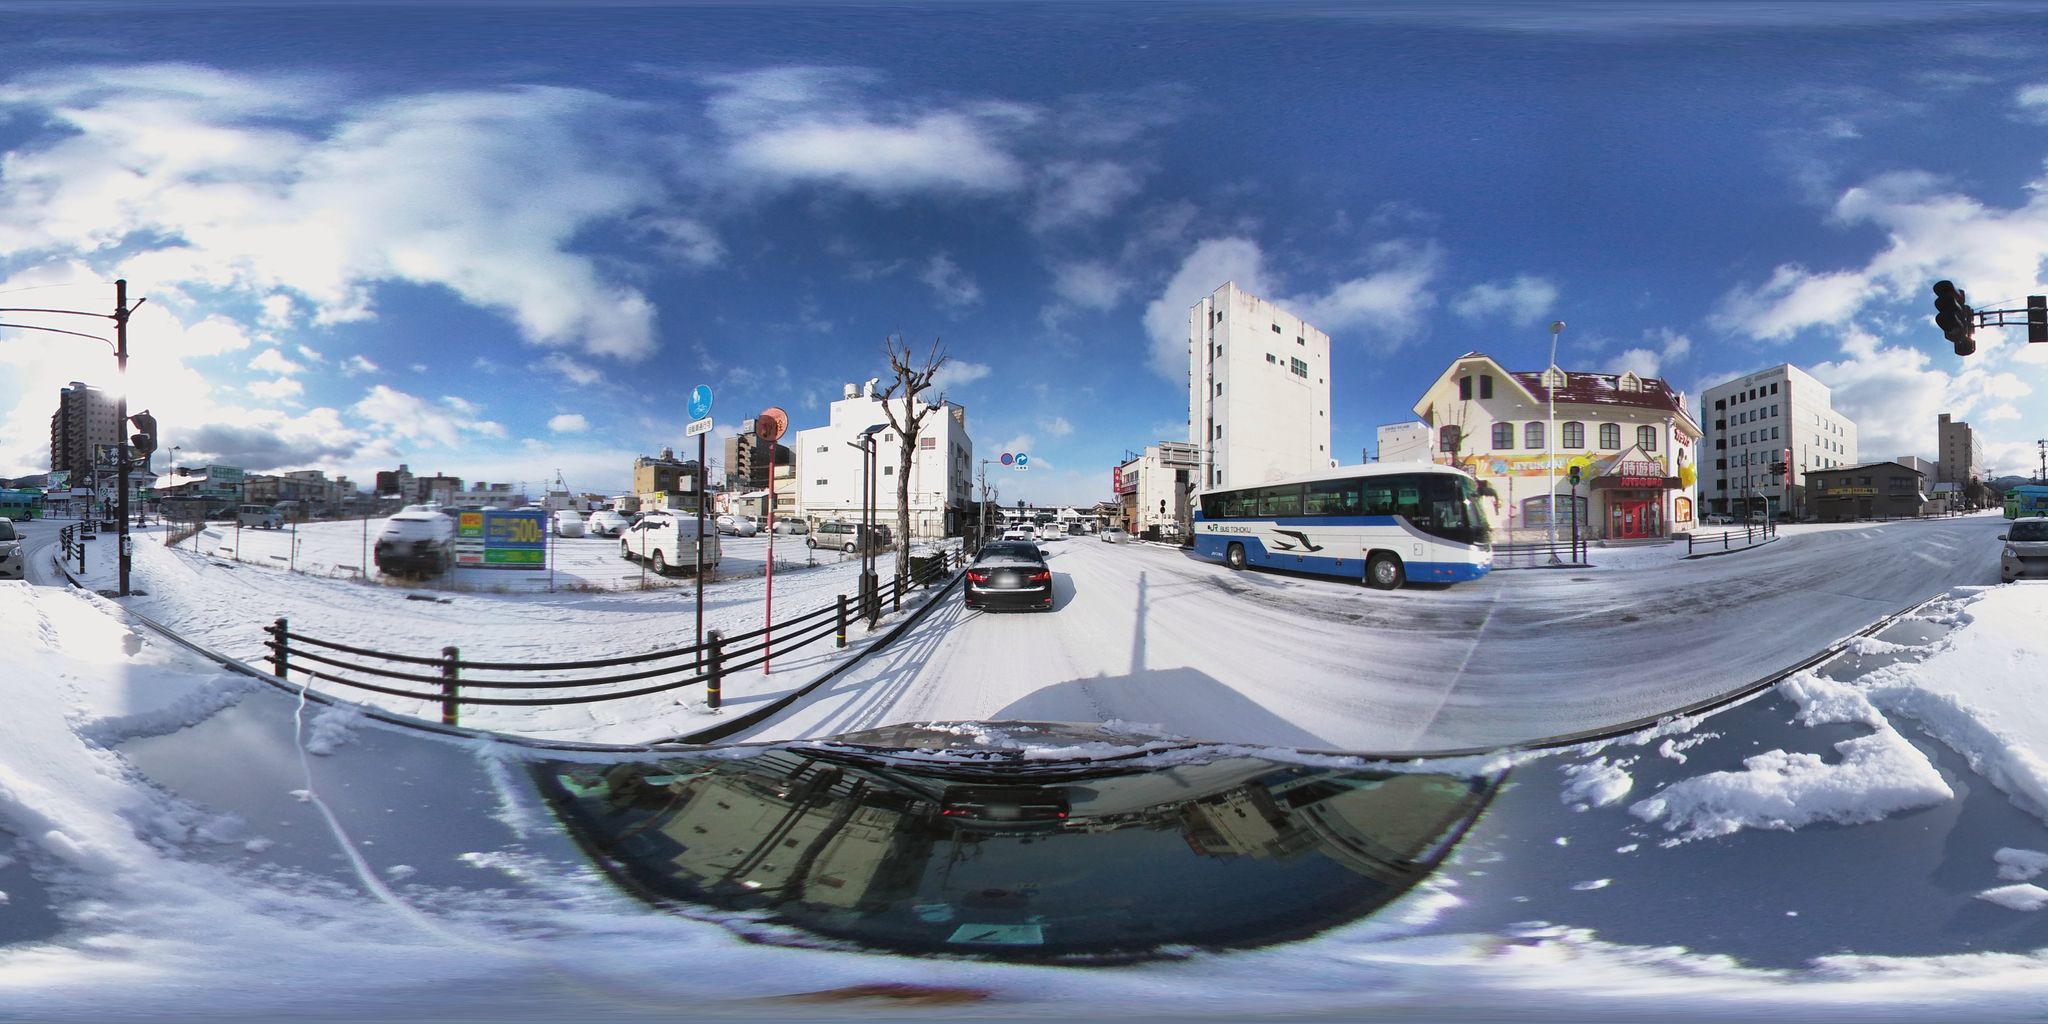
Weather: snowy
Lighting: day
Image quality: good
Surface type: cycling surface
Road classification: footway
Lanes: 2.0
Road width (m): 3
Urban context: urban centre
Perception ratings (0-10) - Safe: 1.86, Lively: 3.41, Beautiful: 4.75, Boring: 8.41, Depressing: 2.22, Wealthy: 4.28